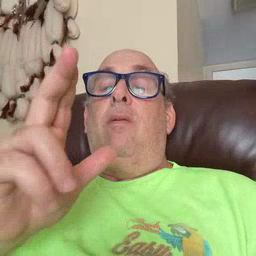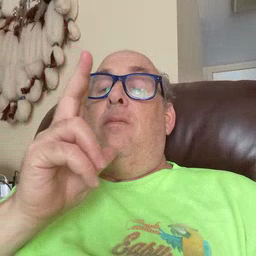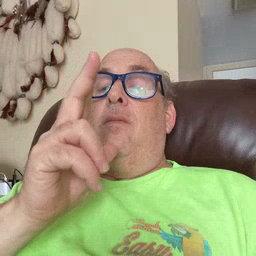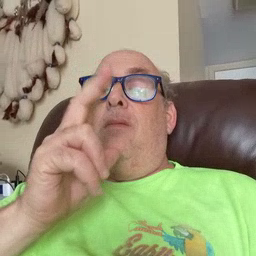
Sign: hen